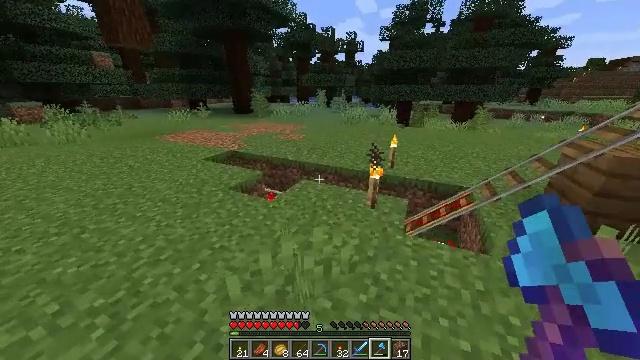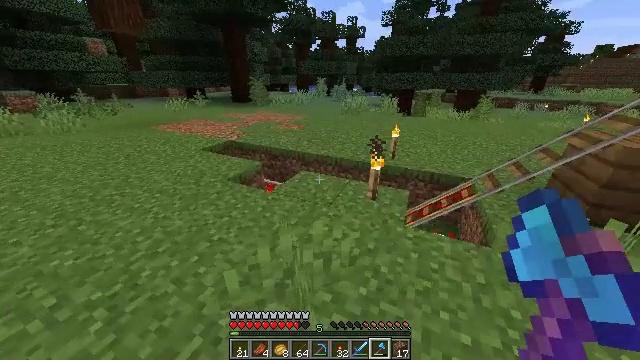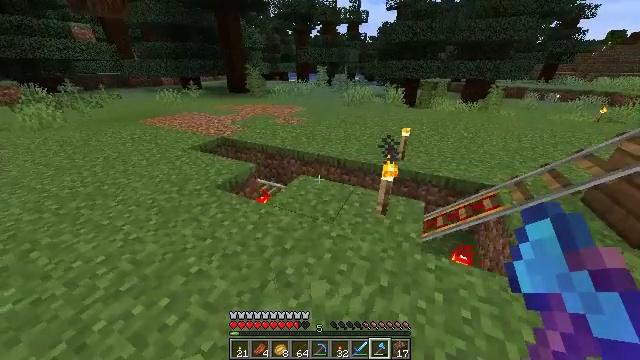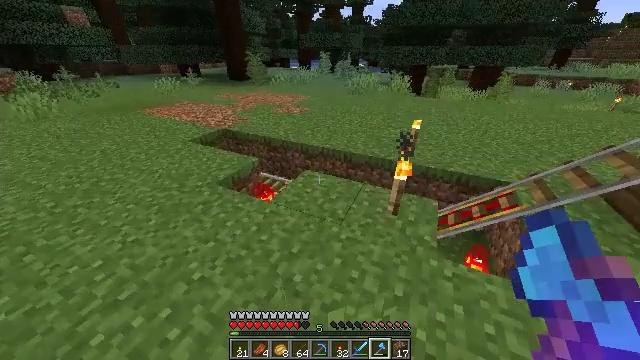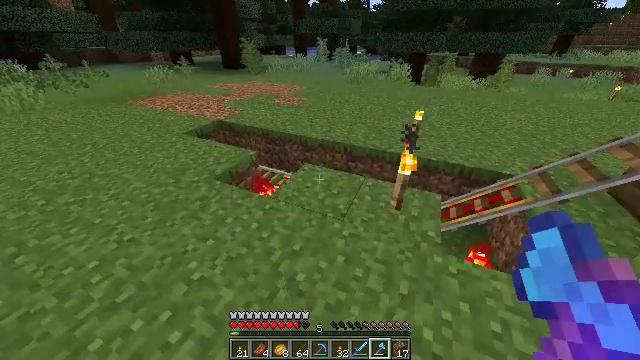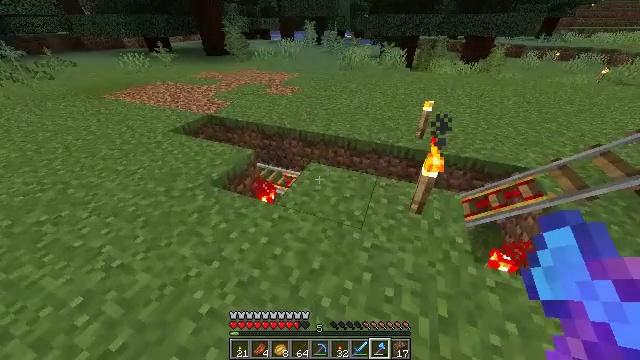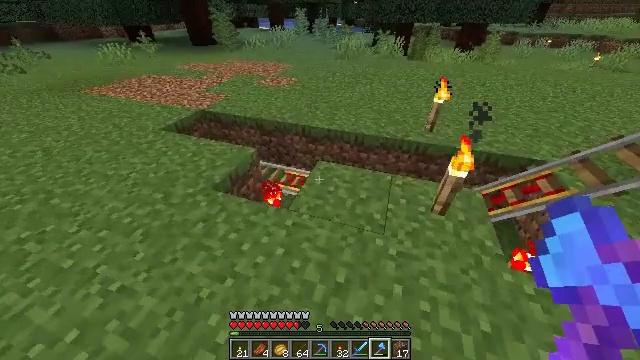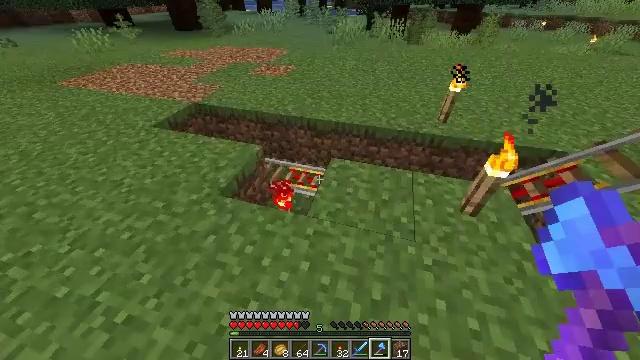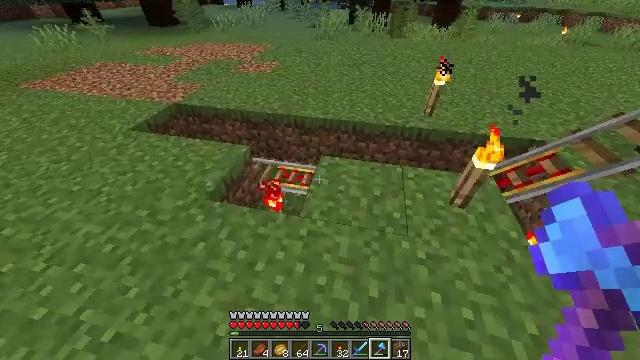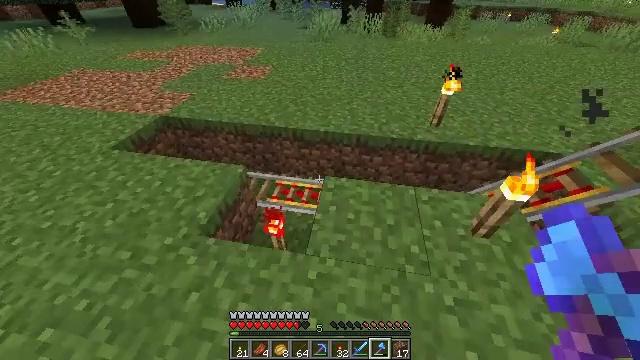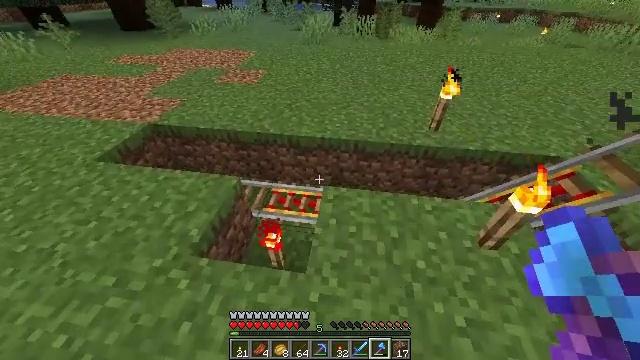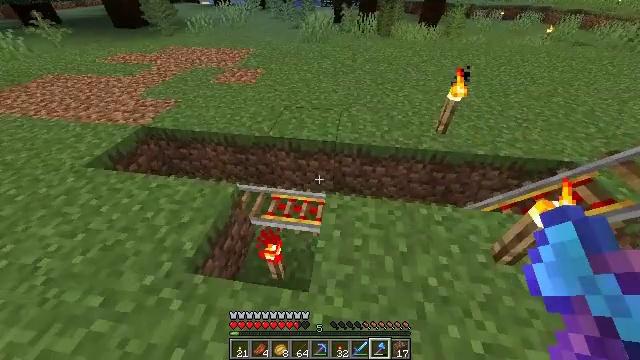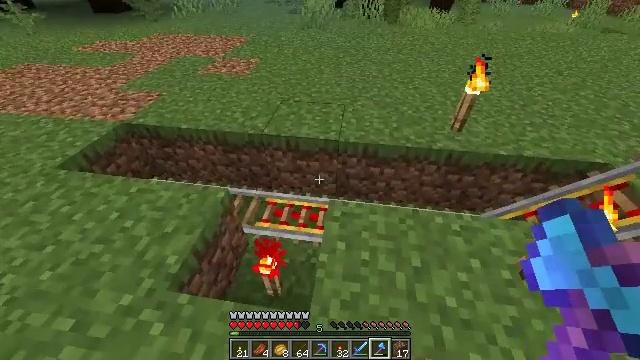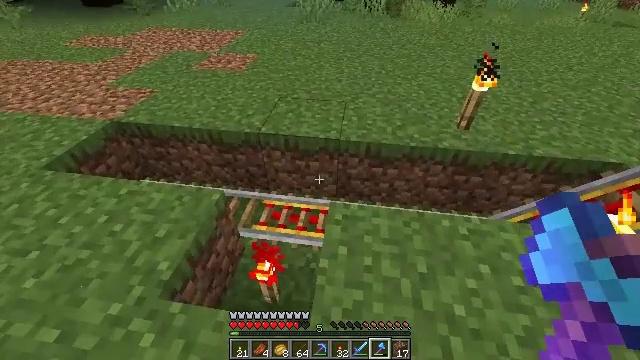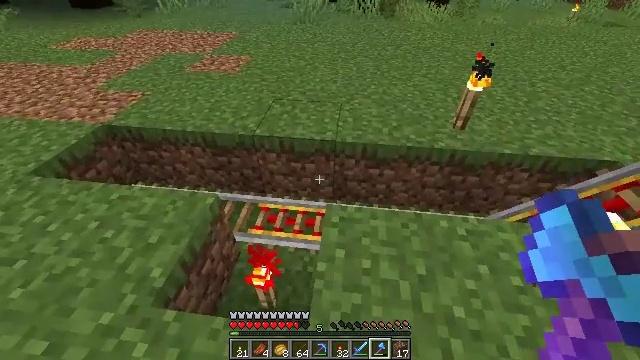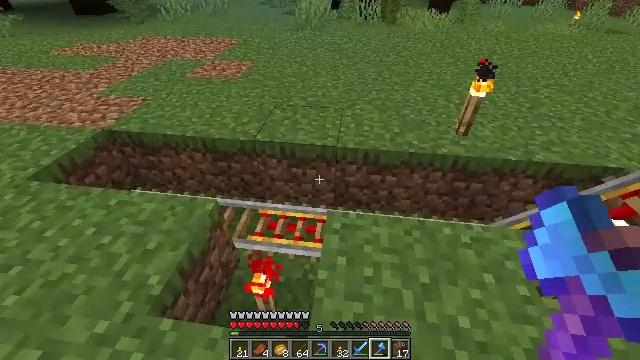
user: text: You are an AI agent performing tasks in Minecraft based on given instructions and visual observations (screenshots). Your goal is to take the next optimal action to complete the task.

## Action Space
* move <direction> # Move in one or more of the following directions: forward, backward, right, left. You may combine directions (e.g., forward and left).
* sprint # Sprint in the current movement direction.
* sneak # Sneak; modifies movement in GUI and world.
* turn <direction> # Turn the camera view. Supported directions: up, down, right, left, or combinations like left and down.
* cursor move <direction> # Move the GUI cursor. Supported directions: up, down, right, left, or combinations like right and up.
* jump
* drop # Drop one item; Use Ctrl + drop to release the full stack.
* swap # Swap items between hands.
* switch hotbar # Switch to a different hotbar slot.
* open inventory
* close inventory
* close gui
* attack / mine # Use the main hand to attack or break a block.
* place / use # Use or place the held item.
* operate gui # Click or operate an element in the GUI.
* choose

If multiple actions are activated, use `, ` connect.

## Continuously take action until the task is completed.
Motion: motion action
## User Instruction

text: Break the redstone torch.
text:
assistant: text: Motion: move forward, turn down
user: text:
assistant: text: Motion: move forward, turn down
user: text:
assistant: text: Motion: move forward and move left, turn down
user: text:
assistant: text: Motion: move forward and move left, turn down
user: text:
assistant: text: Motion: move forward and move left, turn right and down
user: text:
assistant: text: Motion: move forward and move left, turn right and down
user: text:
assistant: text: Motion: move forward and move left, turn right and down
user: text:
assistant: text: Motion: move forward, turn right and down
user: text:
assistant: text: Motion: move forward, turn right
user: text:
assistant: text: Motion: turn right
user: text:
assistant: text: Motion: no_op
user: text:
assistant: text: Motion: no_op
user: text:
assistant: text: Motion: no_op
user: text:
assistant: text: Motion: turn right
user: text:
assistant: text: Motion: turn up
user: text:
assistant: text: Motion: no_op
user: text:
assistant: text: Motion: no_op
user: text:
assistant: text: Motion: no_op
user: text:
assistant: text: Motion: turn left
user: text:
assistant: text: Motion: turn left and down
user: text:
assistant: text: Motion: turn left and down
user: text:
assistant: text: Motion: turn left and down
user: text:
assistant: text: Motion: turn down
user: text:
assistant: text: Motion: no_op
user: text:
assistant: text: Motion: no_op
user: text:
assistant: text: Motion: no_op
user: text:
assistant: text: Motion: no_op
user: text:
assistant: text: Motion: no_op
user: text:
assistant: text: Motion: no_op
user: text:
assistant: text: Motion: attack / mine